Interaction volume radius: 5 \u00c5
Interaction volume height: 10 \u00c5
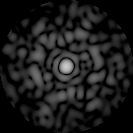
Disorder parameter: 0.9051